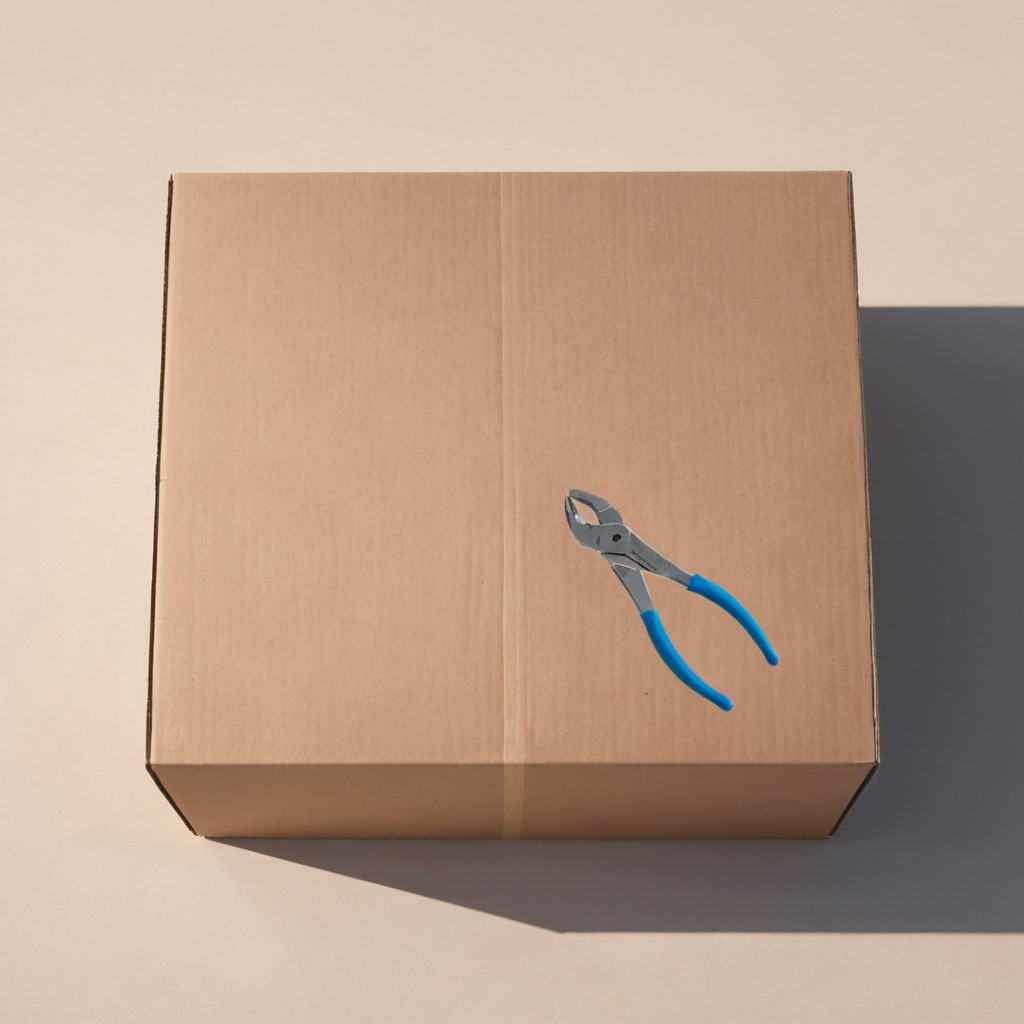
A plier lying on a cardboard box surface in an outdoor workshop during daytime bright natural light soft shadows slightly creased but